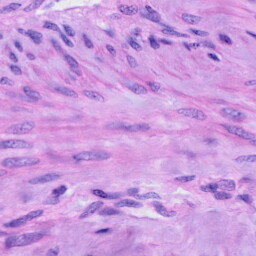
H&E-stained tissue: Cervix